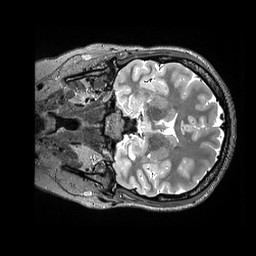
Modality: T2w
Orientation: coronal
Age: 26
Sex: female
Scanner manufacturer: siemens
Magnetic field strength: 3 T
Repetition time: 3.2 s
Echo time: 0.564 s